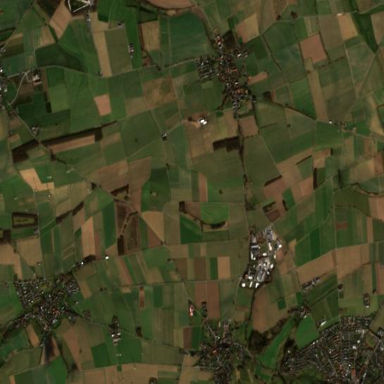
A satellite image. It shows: View of farmland.